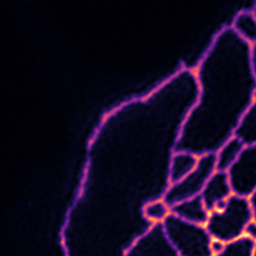
Label: Super-resolution ER image